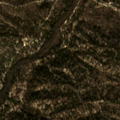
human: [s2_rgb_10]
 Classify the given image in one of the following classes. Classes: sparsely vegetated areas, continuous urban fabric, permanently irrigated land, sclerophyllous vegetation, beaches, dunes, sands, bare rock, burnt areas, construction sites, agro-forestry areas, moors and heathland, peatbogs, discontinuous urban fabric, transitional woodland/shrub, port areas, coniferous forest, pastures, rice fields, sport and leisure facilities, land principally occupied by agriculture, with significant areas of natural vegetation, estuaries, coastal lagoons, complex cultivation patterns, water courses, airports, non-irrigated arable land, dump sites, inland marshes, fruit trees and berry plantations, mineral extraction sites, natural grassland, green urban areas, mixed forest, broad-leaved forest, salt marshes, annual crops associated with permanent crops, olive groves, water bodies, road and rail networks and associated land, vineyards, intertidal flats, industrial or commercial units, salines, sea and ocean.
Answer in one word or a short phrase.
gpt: mixed forest